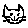
Label: cat